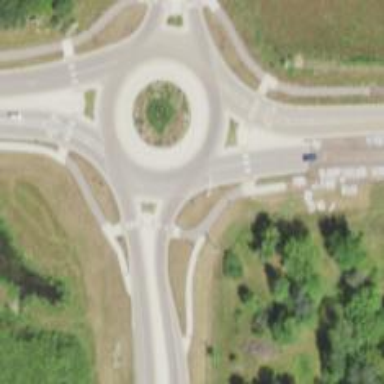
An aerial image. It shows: Unmarked crossing on the road.